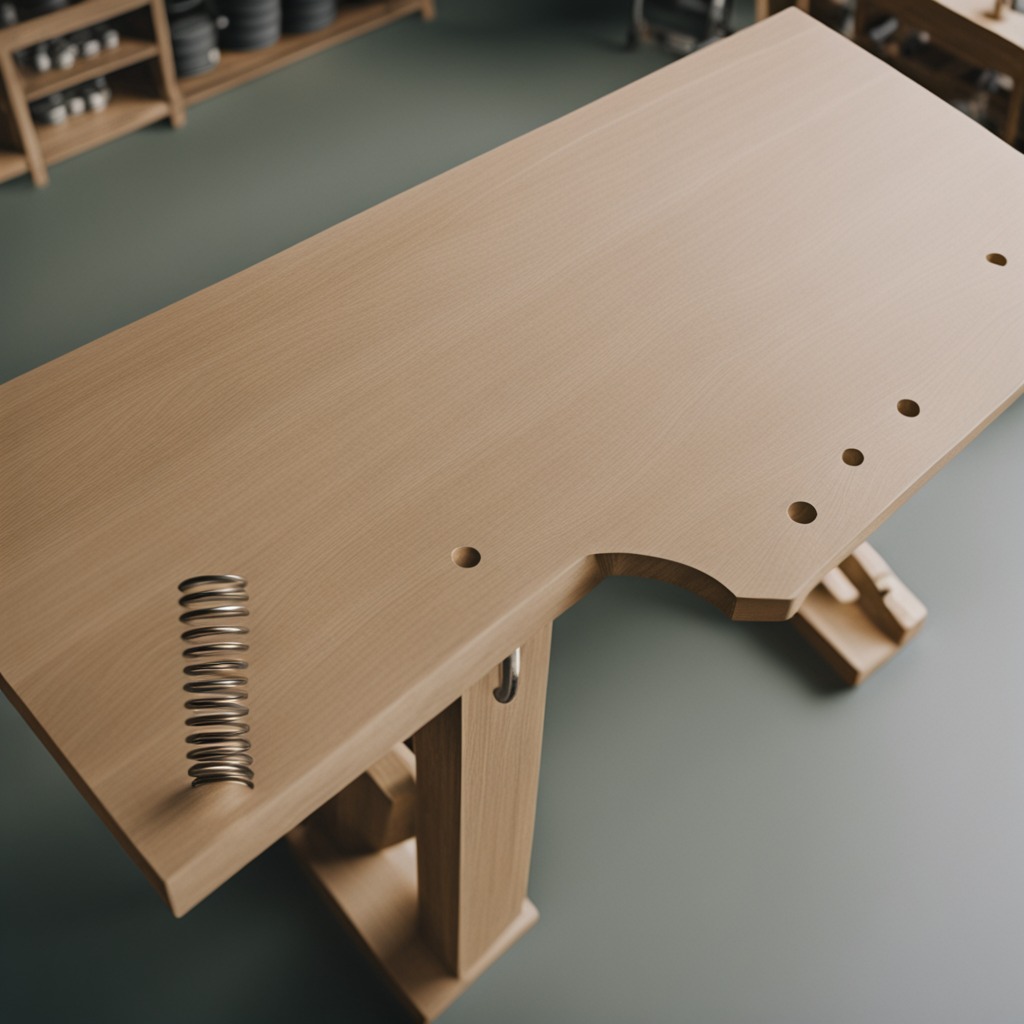
A coiled metal spring lies on a workbench inside a coastal fishing gear workshop.